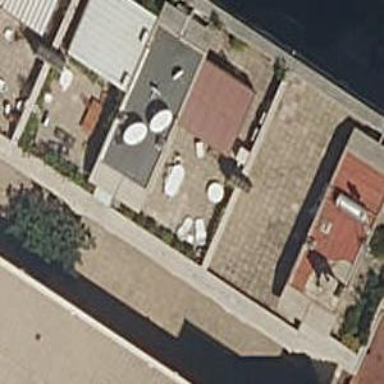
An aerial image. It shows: Part of building.